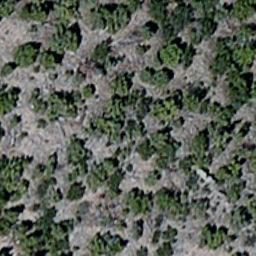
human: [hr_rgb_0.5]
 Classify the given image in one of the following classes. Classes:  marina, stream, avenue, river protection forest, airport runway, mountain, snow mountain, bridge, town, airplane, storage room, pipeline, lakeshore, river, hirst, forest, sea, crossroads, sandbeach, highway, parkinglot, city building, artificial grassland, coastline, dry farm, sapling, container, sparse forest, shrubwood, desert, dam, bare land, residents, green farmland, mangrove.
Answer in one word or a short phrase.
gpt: sparse forest